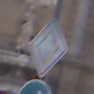
Verkehrszeichen: Vorfahrtsstrasse
Zusatzzeichen unten: VorgeschriebeneFahrtrichtungRechts
Umgebung: Outdoor, Urban
Tageszeit: SunriseSunset
Wetter: PartlyCloudy
Licht: Natural
Jahreszeit: NotSpecified
Kontrast: LowContrast